Field crop: maize
Growth stage: 1
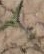
Species: atriplex